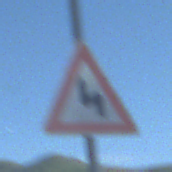
Verkehrszeichen: DoppelkurveZunaechstLinks
Umgebung: Outdoor, Nature
Tageszeit: Night
Wetter: PartlyCloudy
Licht: Natural
Jahreszeit: NotSpecified
Kontrast: HighContrast